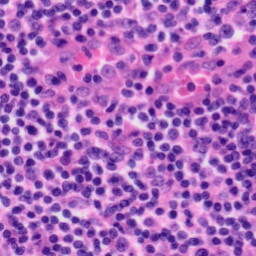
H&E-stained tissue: Tonsil